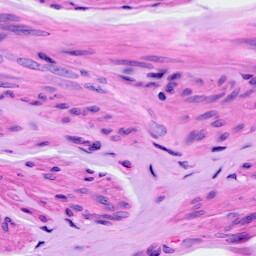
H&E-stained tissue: Ovarian